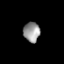
Tissue: prostate
Cell type: Epithelial cells
Senescence score: 0.3362
Nuclear area (px): 323
Mean DAPI intensity: 149.393